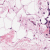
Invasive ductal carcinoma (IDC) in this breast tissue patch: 1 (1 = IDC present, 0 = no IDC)